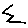
Label: zigzag